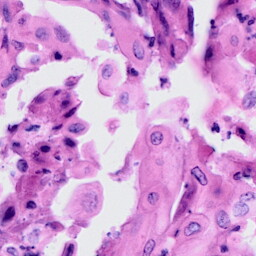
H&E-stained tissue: Cervix